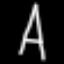
Label: The Eiffel Tower